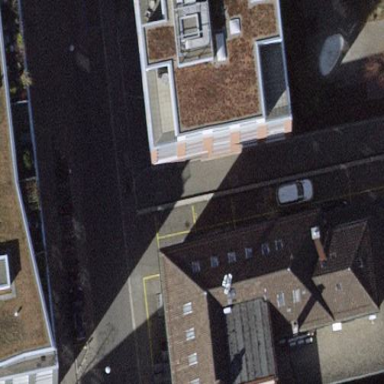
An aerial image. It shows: Commercial building.